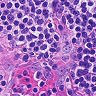
Metastatic tissue present: no